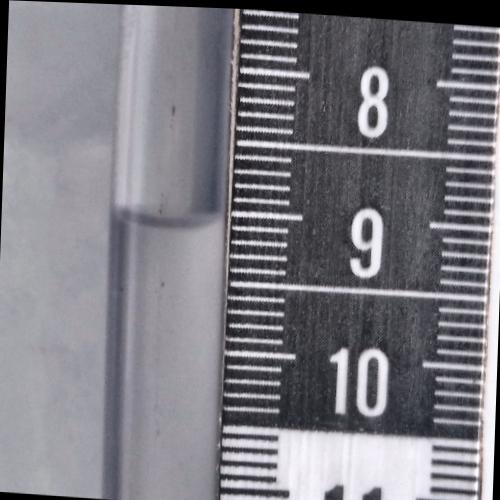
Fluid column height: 9.1 cm